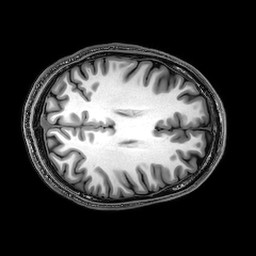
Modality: T1w
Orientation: axial
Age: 22
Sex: male
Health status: healthy
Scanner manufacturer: philips
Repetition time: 0.008187 s
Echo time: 0.00376 s